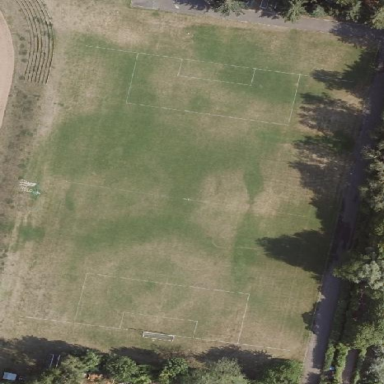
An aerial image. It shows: Soccer pitch for leisureland activities.